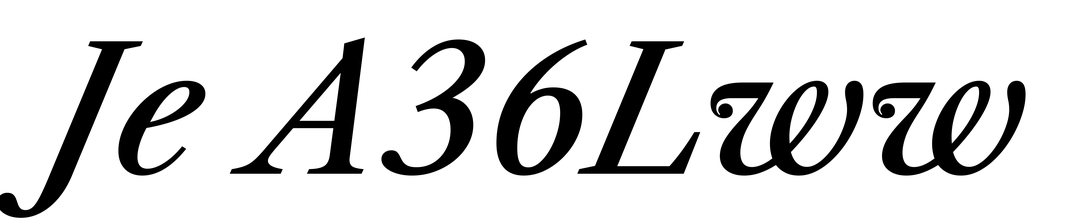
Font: LibreCaslonText-Italic_Medium_Italic